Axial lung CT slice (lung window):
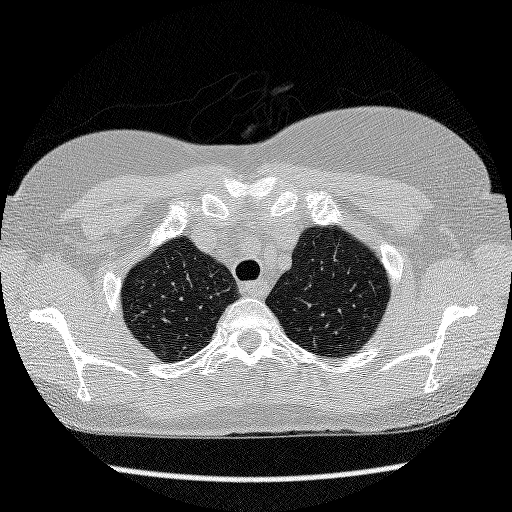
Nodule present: no